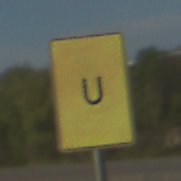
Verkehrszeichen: AnkuendigungOderFortsetzungUmleitungOhnePfeilsymbol
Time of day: MorningAfternoon
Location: Outdoor (Suburban)
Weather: PartlyCloudy
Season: NotSpecified
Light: Natural